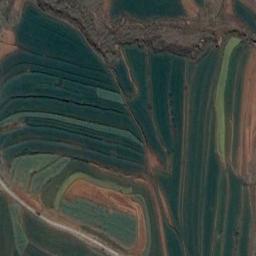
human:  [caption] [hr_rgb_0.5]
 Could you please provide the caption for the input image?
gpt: There is a winding narrow road next to a large brown and green mixed terraces .

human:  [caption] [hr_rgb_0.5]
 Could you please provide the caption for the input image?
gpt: There are bare and green terrace .

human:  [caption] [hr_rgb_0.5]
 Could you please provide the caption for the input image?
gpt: There are many plants on the terrace .

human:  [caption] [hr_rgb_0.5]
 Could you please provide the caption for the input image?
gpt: There is a path between the terraces leading to a building .

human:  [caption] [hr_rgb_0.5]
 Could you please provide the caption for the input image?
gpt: There are many green terraces arranged neatly .